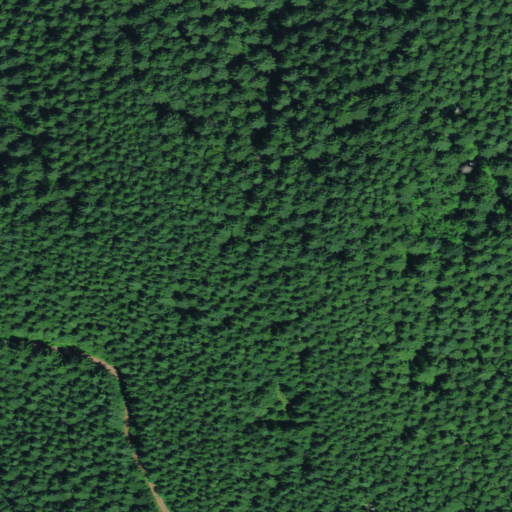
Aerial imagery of mountain in Oregon named Fairview Mountain containing evergreen forest and open development